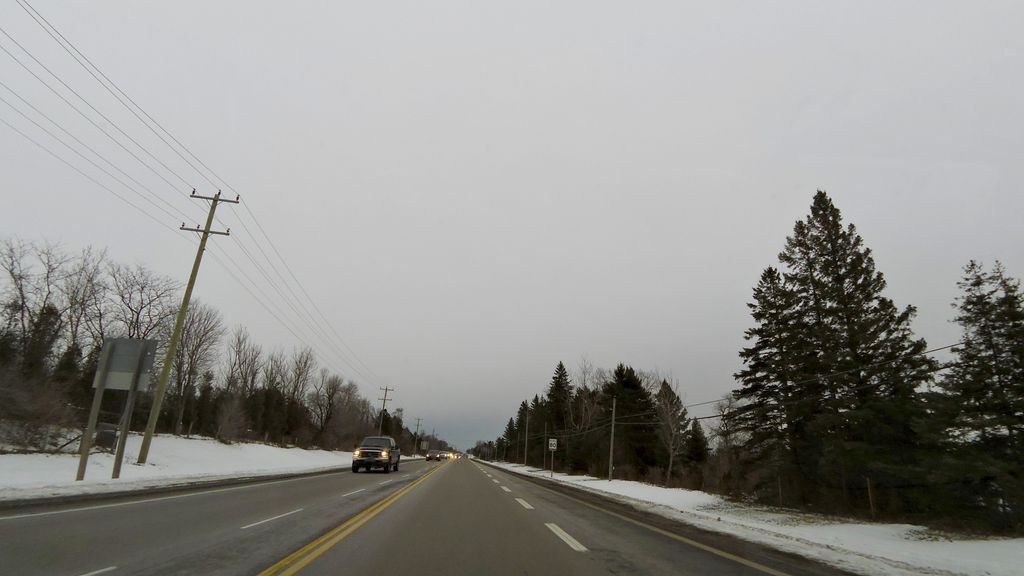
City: hamilton